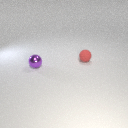
small purple metal sphere to the left of small red rubber sphere